Question: i've just came across a issue that i was unable to solve myself. So hopefully anyone could give me some ideas.
So i have a checkbox which has a binding to a class variable:
'''
//WPF
<CheckBox IsChecked="{Binding IsChecked}" Name="cb" />
//class
public class Mod
{
bool _IsChecked;
public bool IsChecked { get { return _IsChecked; } set { MainWindow.w.checkChanged(this, value); _IsChecked = value; } }
}
'''
Now what i'm aiming for is when i click any of the checkboxes it will execute a method. This method will check different things and eventually if the checks are not met a will show up with the buttons and .
When the user clicks Cancel i want to cancel the checkbox check by using my Binding on the Object.
'''
mod.IsChecked = value;
'''
However because the UI is not finished before the MessageBox shows up, it will finish the UI check controller the MessageBox has been closed (I assume after it checks the Binding).

The Toggle checkbox has just been clicked (first of the 3), but the UI thread is on pause because it waits on a InvokeEnd of the MessageBox.
---
I hope i've made my problem clear enough. I'm not a expert in threading, especially not with WPF/Form. So hopefully somebody can help me in the right direction.
Much appreciated, Nkmol
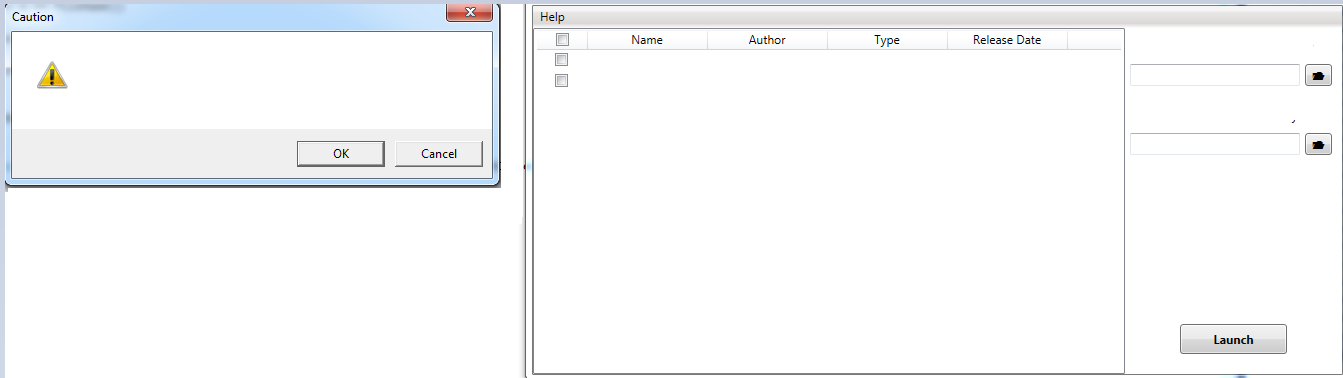
Answer: If I understand this right, my initial thought would be to call the method from the setter of the checkbox's Property (in the ViewModel). From there, you should have the old value as well as the new value of the checkboxes and total control over what you want to do (pop up a messagebox in this case). There are a number of ways to do this (<URL>.
Side-note; the way you're "data-binding" seems "different" to me. Why not implement INotifyPropertyChanged and NotifyPropertyChanged in the setter of the checkboxes? The way you're doing it now seems to violate MVVM. Hope this helped and good luck!